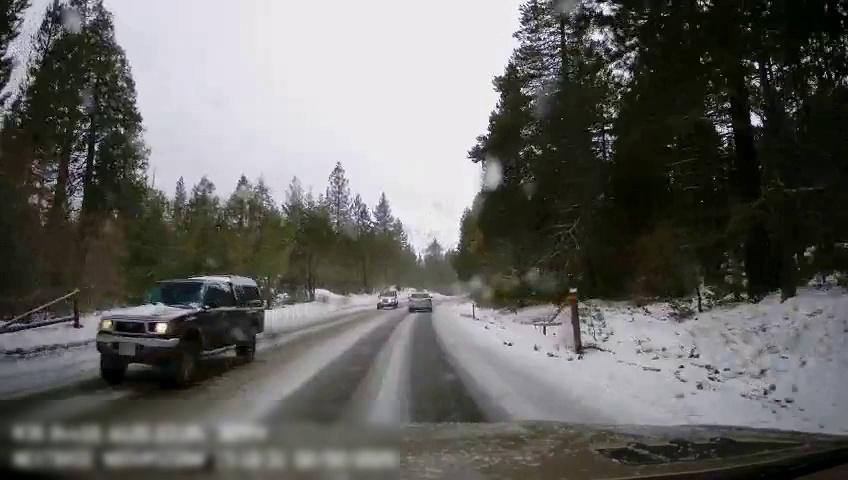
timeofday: Day
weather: Snowy
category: Drivable Space
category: Vehicles | SUV
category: Vehicles | SUV
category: Vehicles | SUV
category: Lanes | Opposite Lane